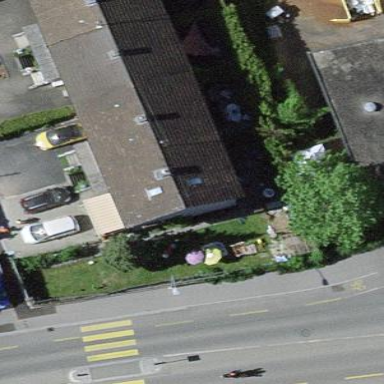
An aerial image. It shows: Terrace building.